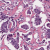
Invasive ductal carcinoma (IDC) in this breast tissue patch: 1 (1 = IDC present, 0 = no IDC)